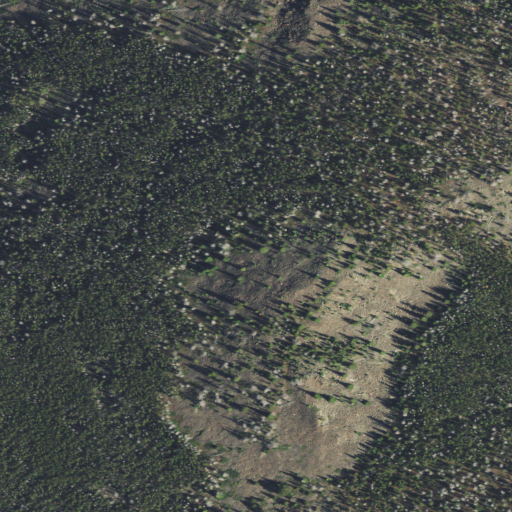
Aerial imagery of mountain in Montana named Black Mountain containing evergreen forest and shrub